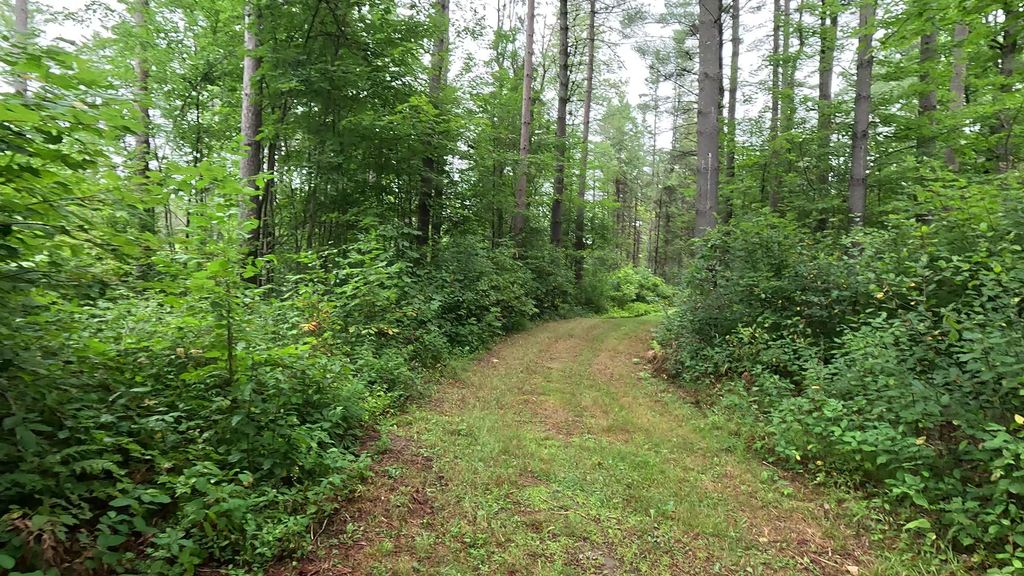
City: ottawa-gatineau